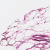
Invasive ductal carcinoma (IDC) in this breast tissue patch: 0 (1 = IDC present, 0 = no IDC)